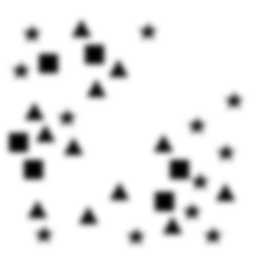
Squares: 6
Triangles: 12
Stars: 12
Total shapes: 30